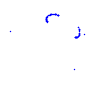
Particle: kaon